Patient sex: F
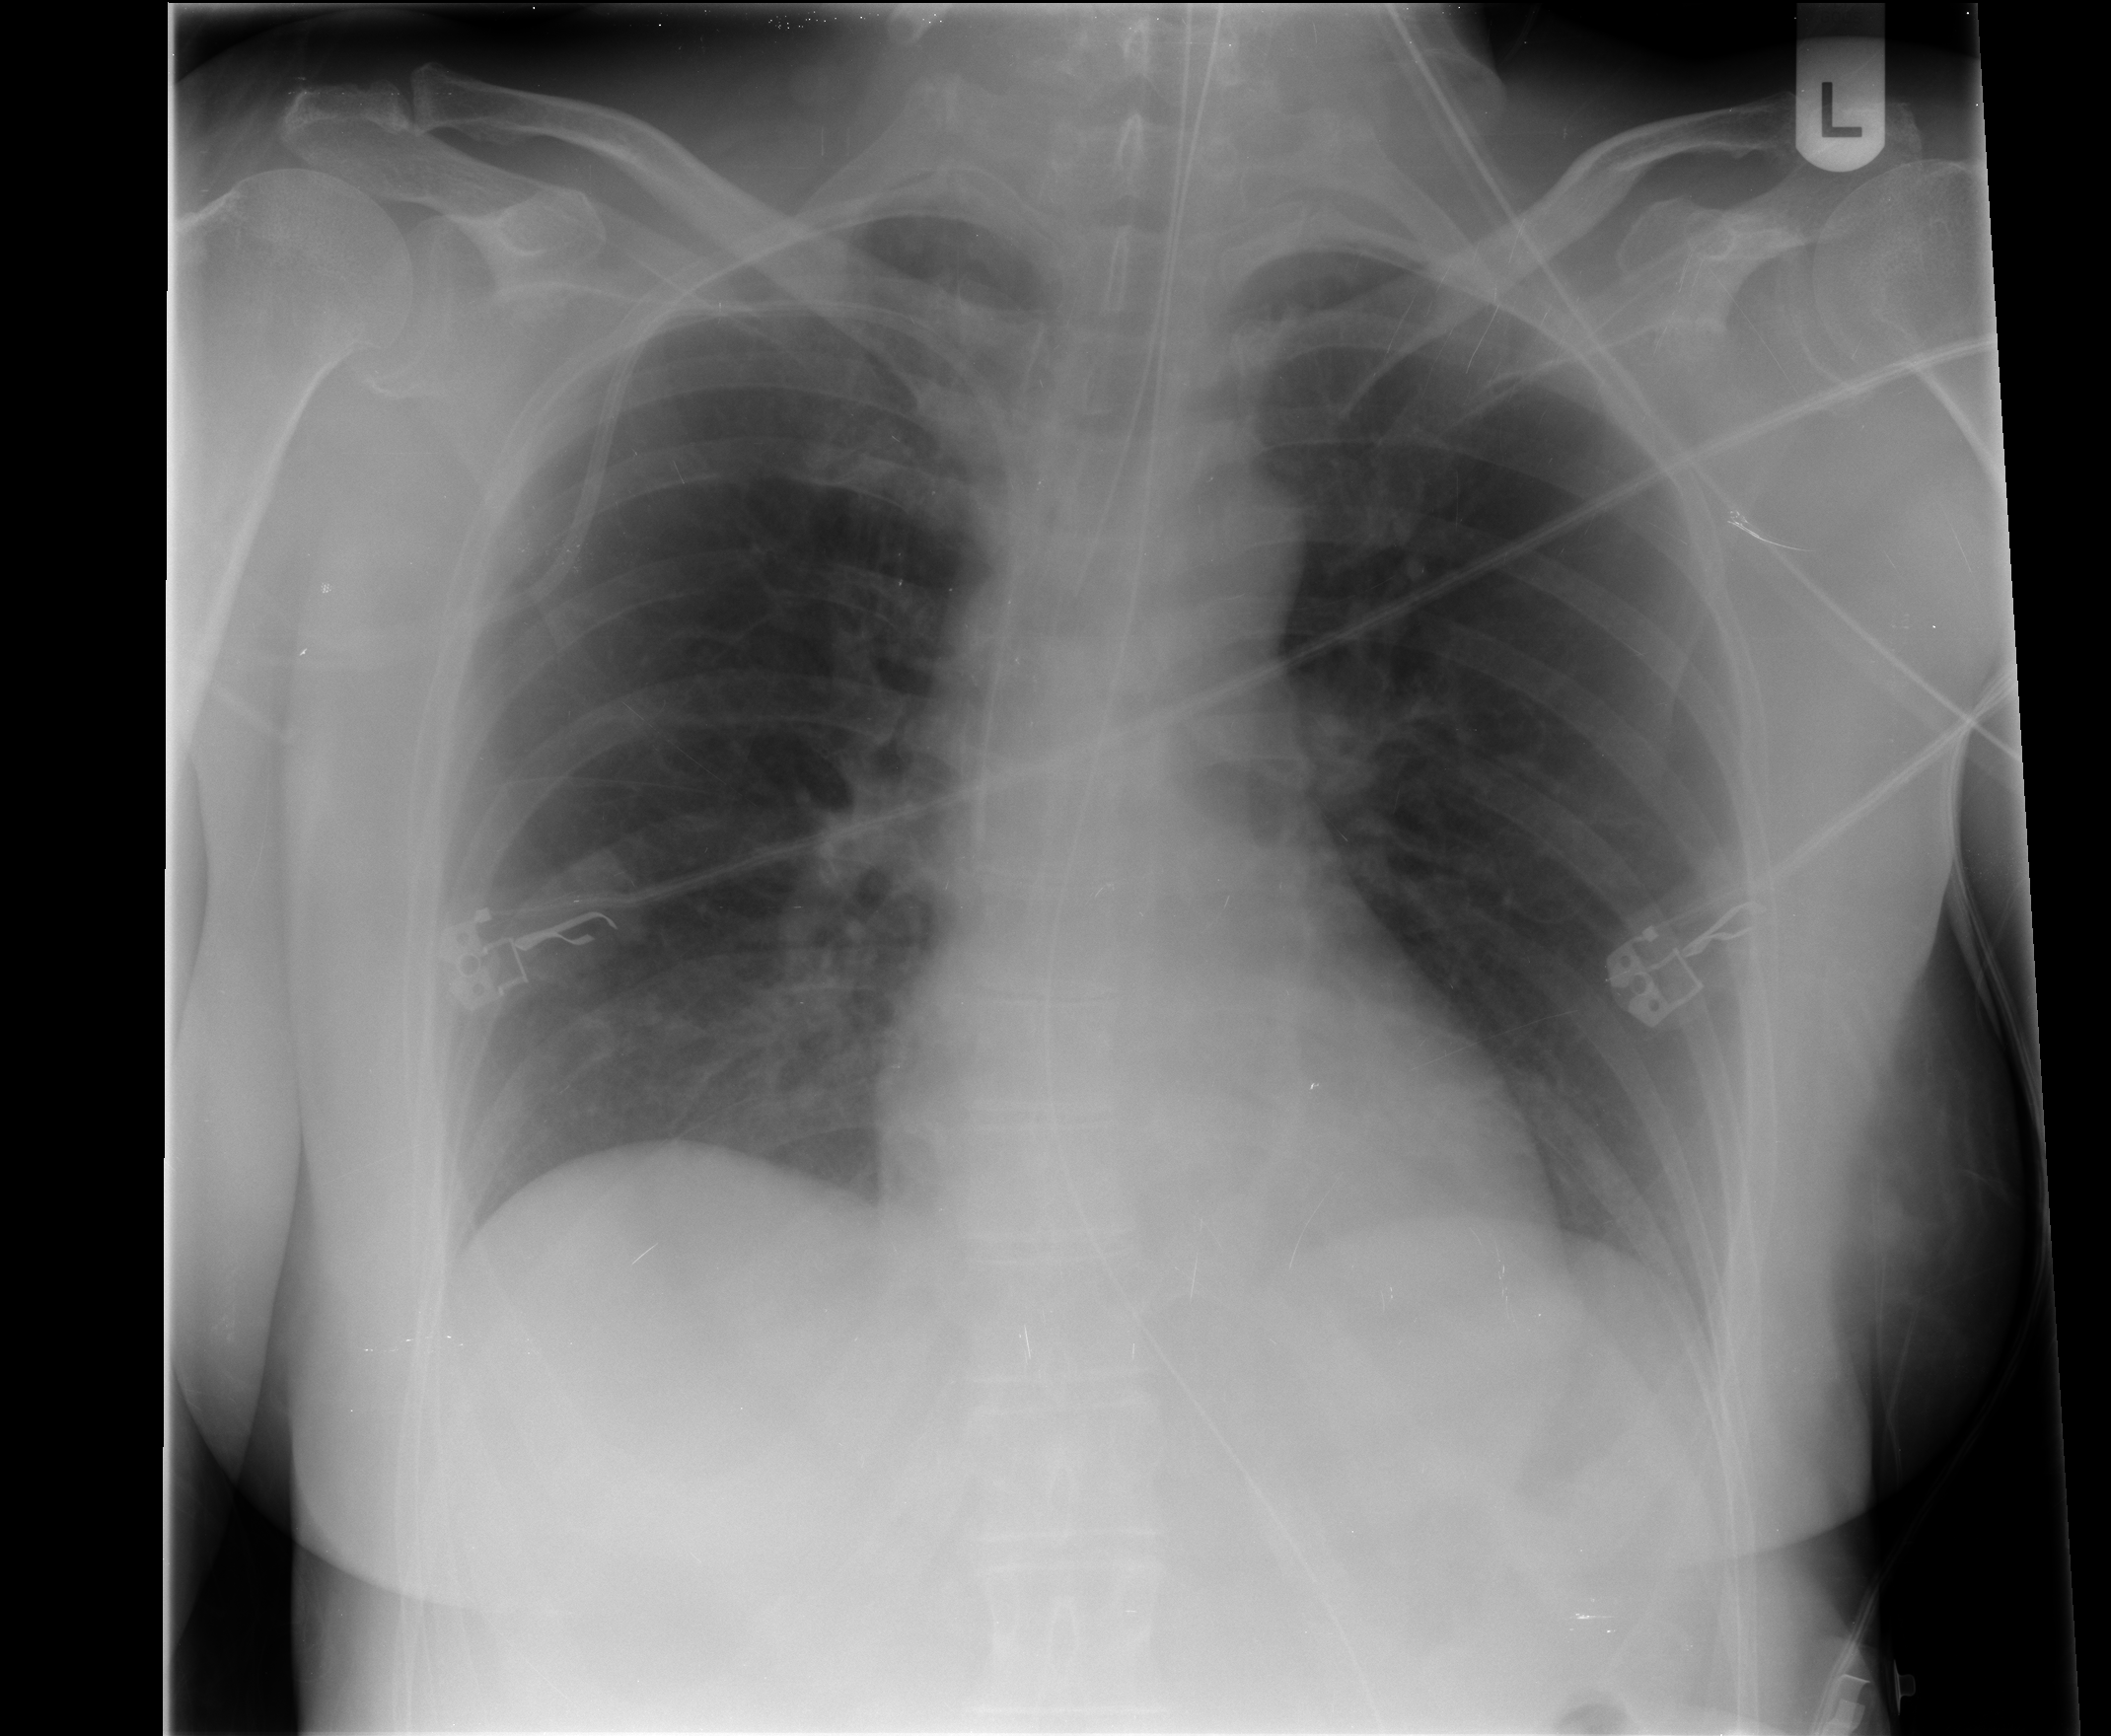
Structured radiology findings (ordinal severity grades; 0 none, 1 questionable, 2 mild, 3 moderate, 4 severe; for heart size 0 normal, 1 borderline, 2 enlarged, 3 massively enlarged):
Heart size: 0
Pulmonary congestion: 0
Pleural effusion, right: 0
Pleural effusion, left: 0
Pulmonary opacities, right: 0
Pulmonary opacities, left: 0
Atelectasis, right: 2
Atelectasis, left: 2